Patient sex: F
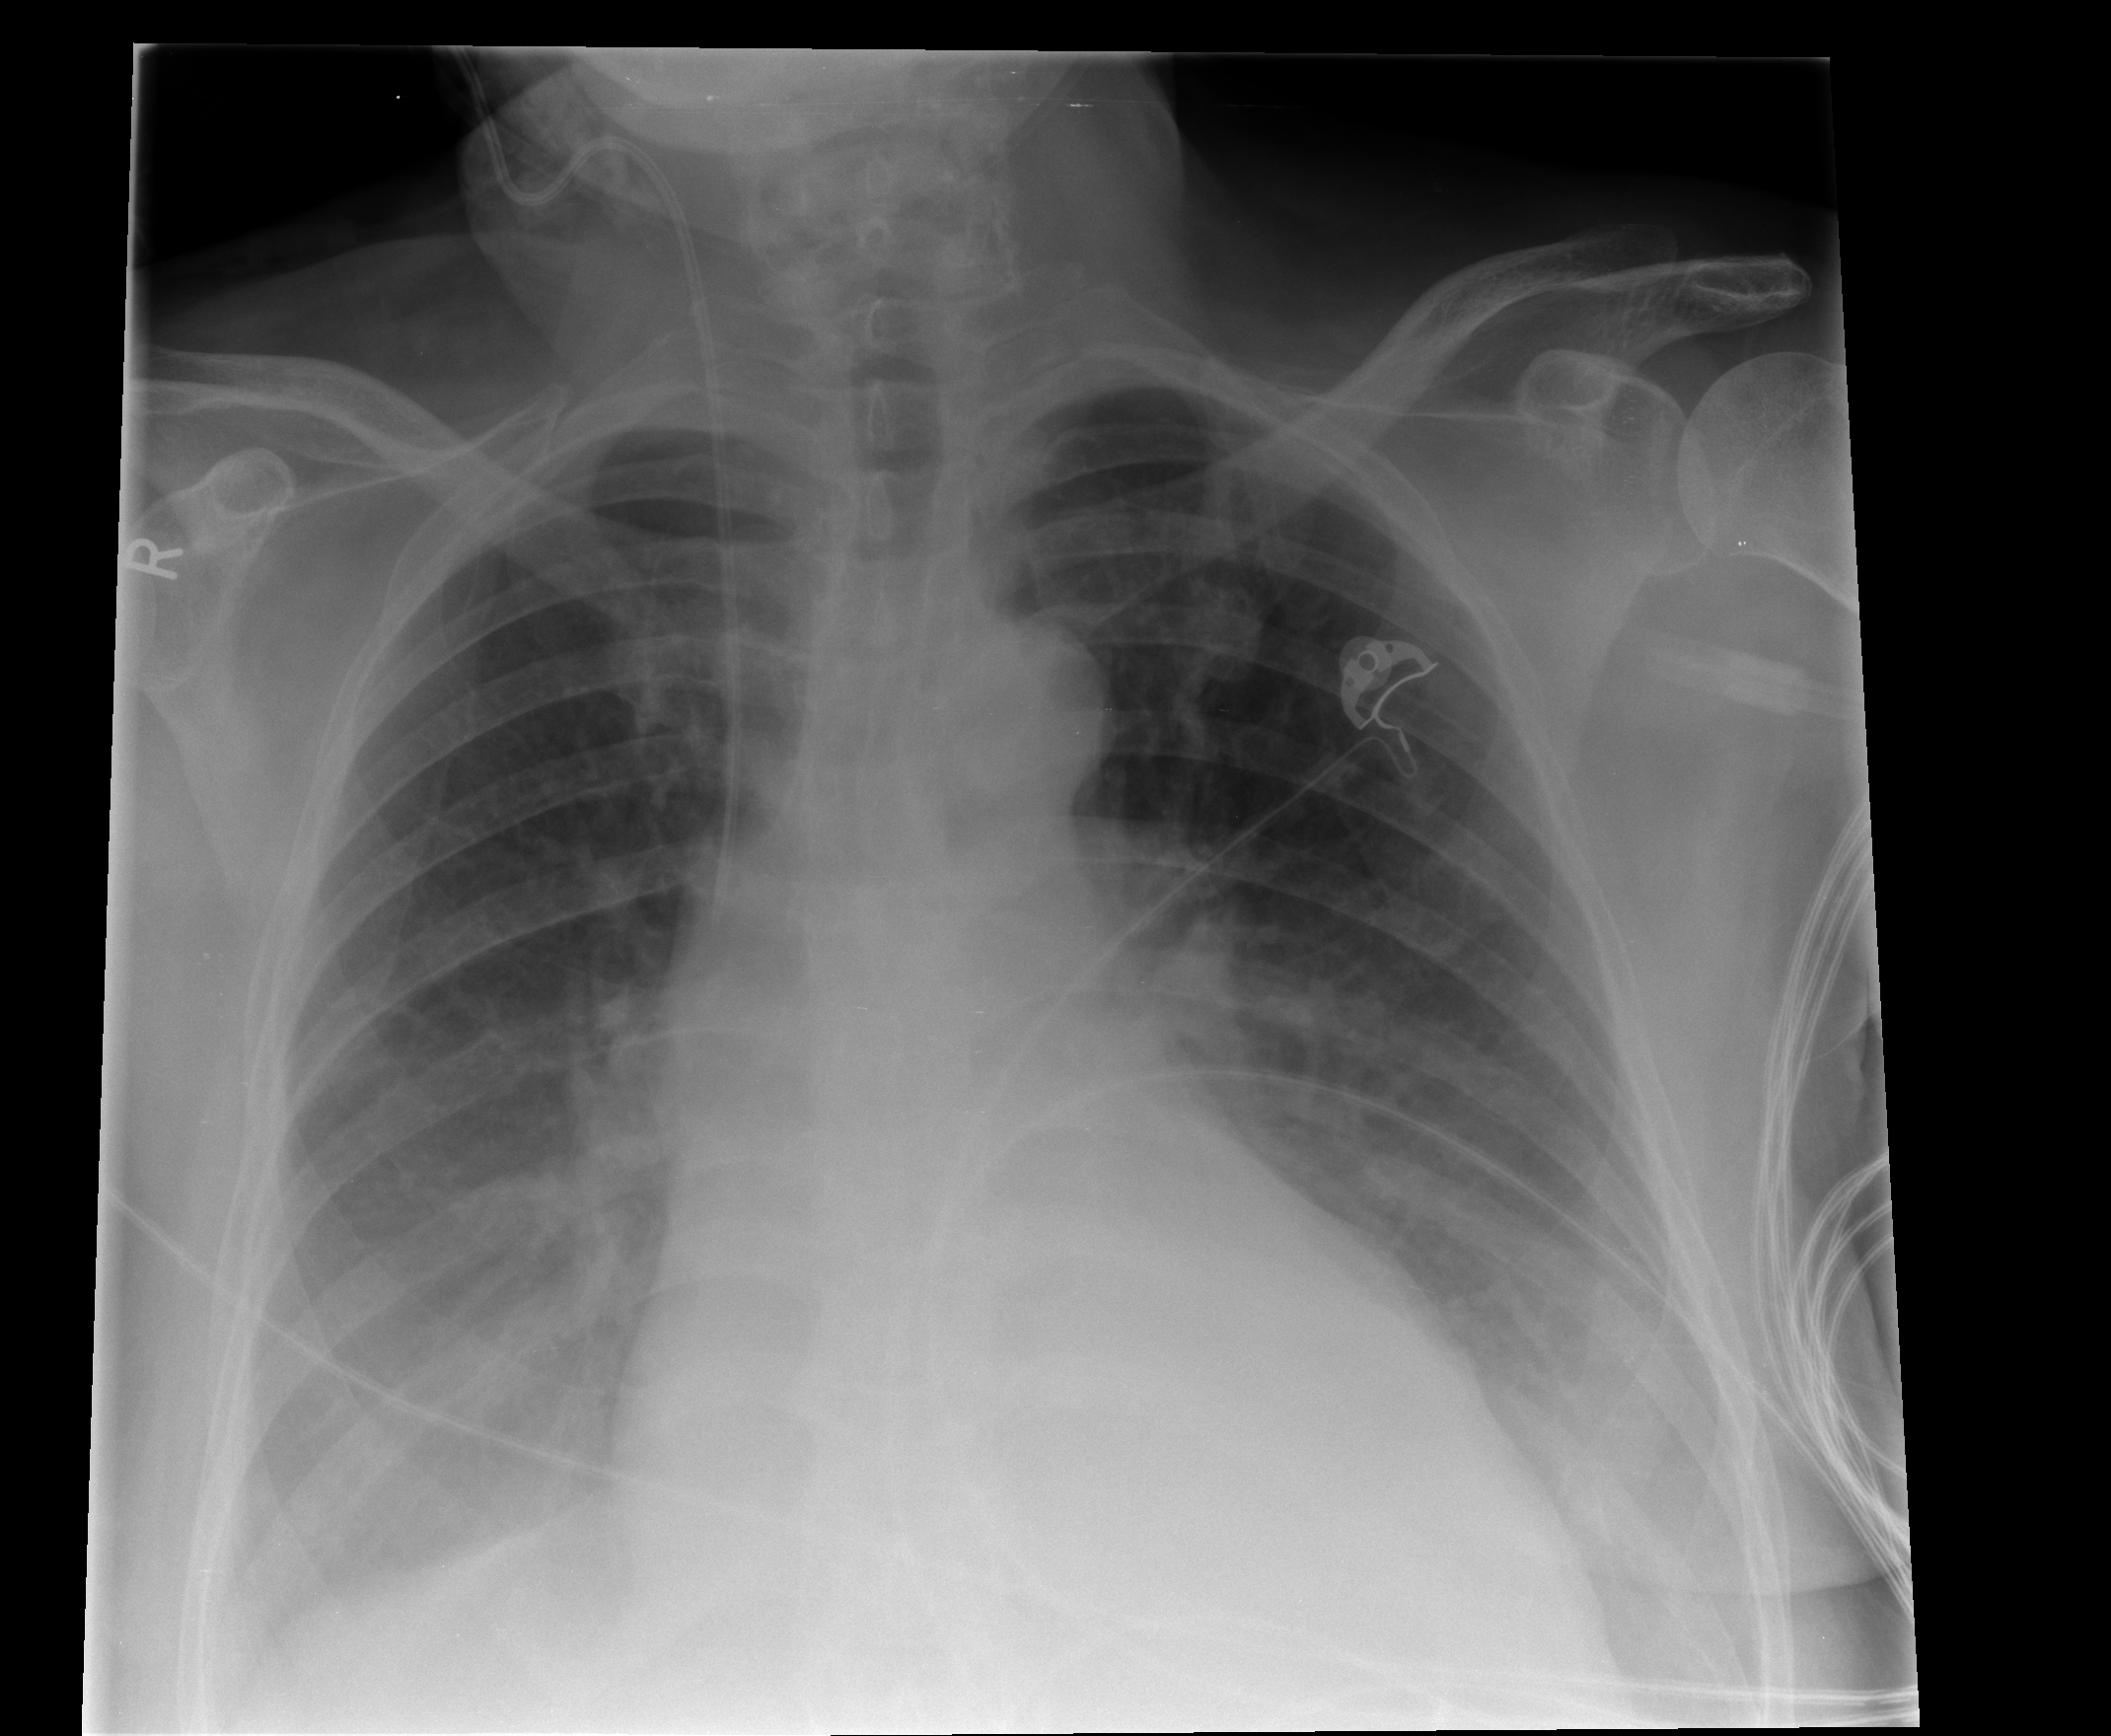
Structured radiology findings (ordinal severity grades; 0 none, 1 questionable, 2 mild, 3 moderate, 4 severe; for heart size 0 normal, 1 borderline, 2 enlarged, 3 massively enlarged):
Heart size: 2
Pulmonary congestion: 2
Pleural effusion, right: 2
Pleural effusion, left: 2
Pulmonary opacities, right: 0
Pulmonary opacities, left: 0
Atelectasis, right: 2
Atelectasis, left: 2